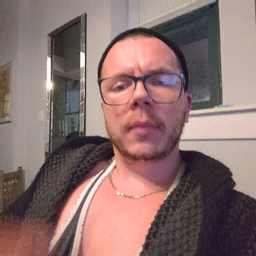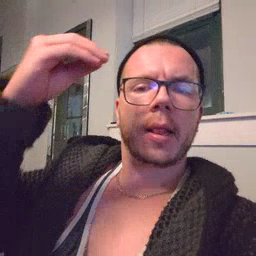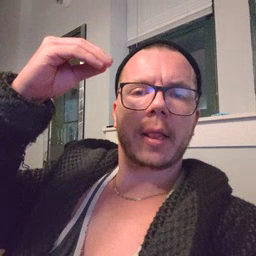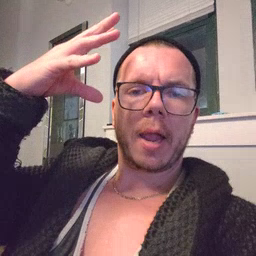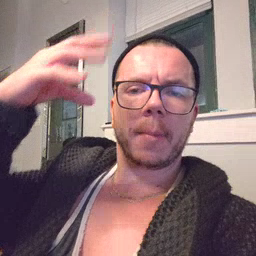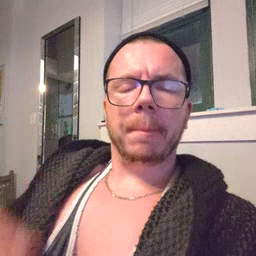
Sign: lamp